Interaction volume radius: 10 \u00c5
Interaction volume height: 30 \u00c5
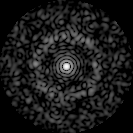
Disorder parameter: 0.8242